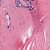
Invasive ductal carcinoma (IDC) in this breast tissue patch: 1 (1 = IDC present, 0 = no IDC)